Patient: sex M, age 36
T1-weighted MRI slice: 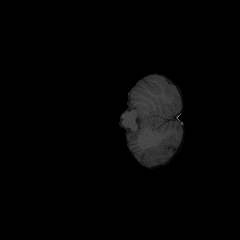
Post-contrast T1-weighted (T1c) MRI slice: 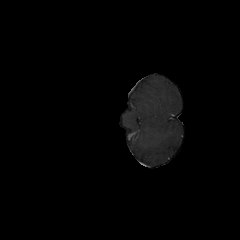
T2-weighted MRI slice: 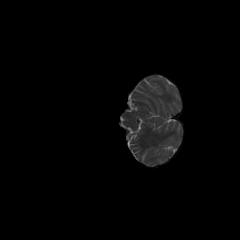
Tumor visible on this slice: no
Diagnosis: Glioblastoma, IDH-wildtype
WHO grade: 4